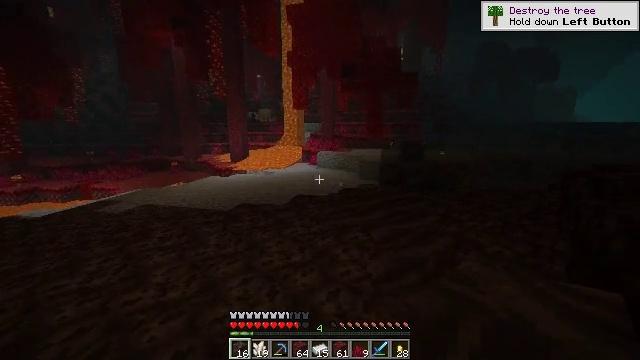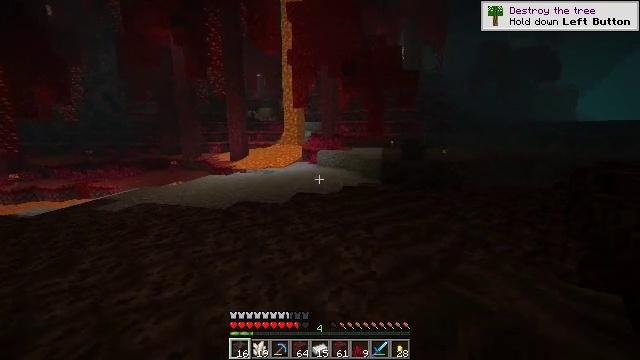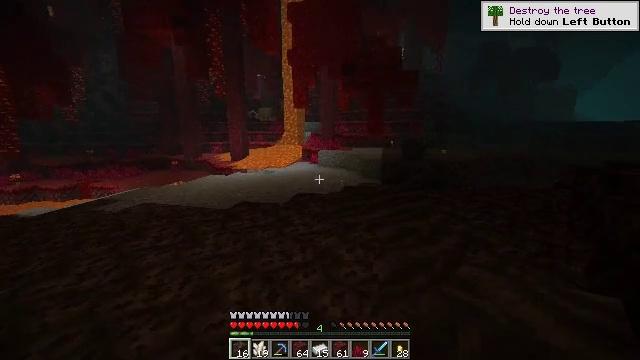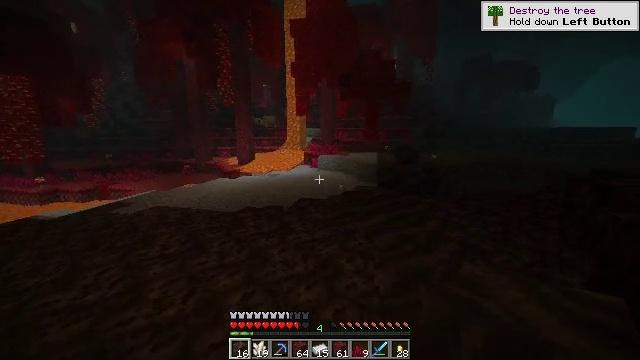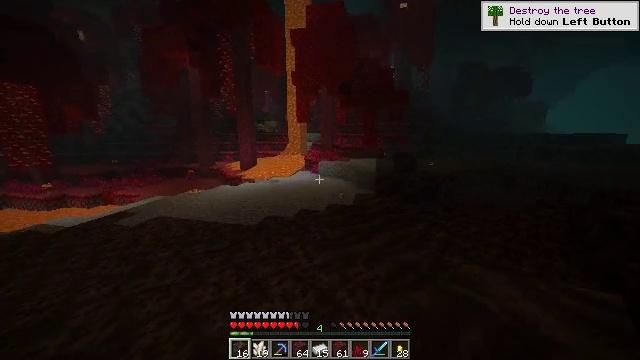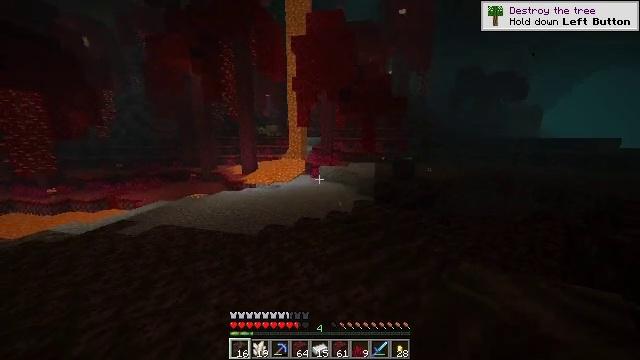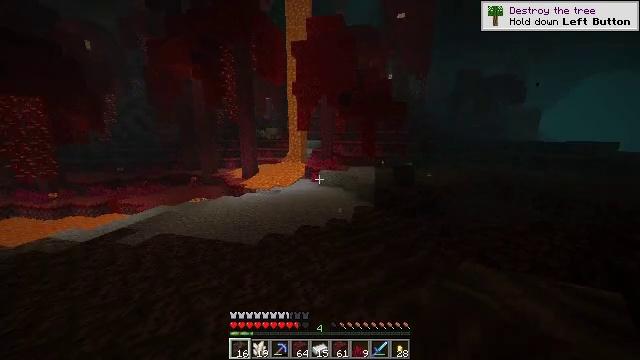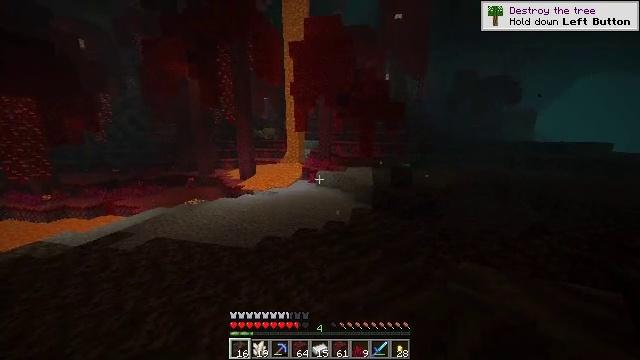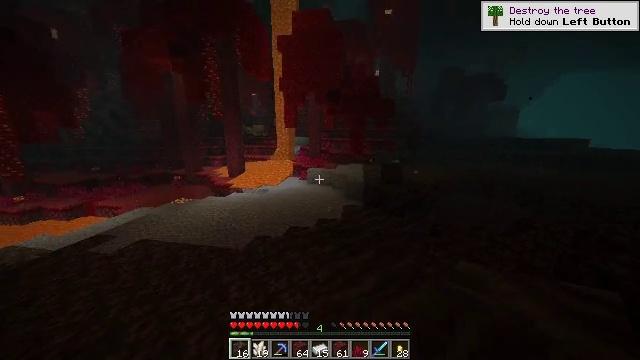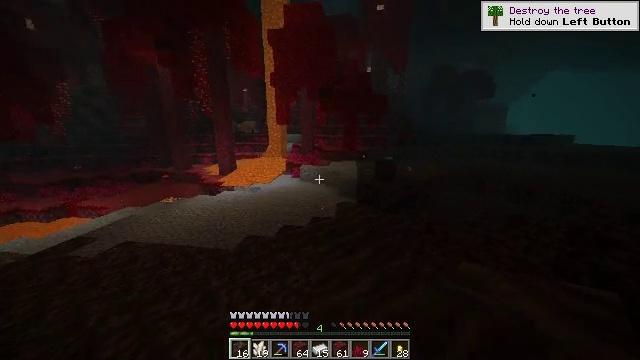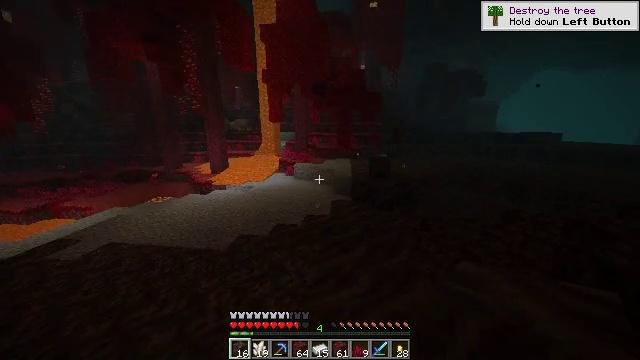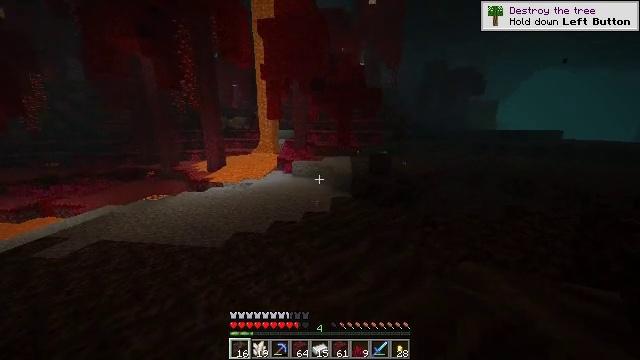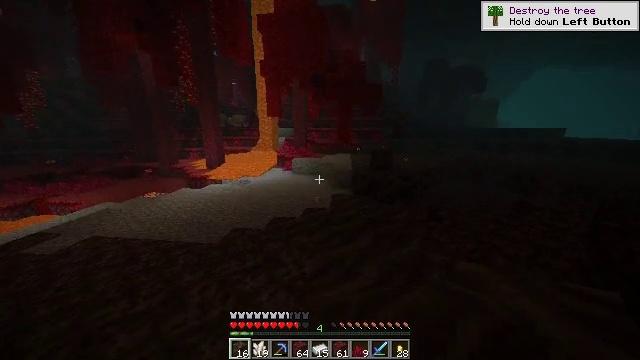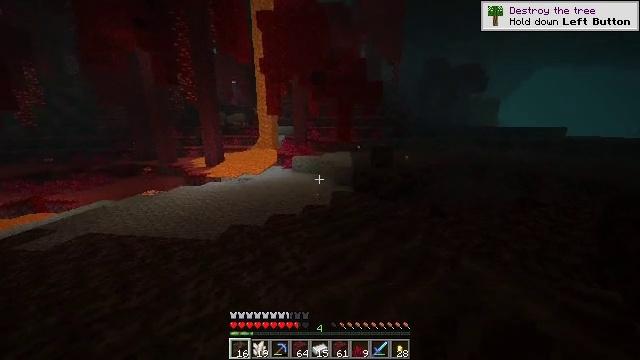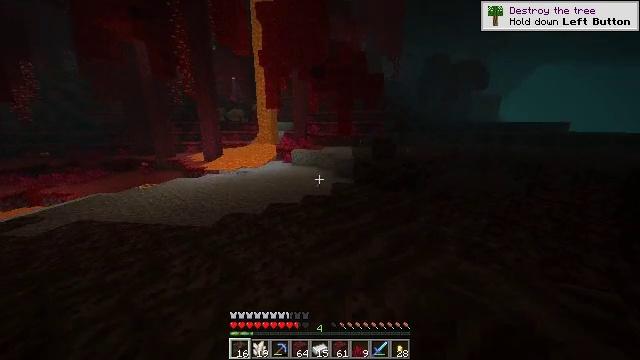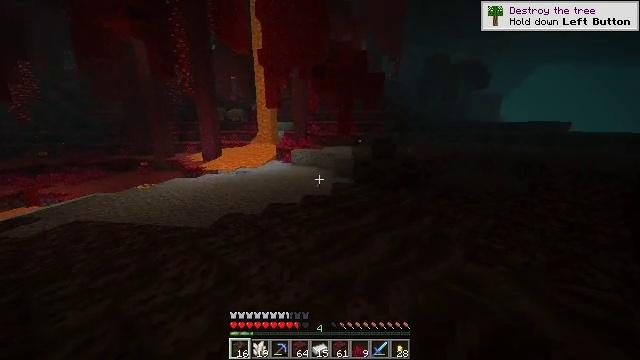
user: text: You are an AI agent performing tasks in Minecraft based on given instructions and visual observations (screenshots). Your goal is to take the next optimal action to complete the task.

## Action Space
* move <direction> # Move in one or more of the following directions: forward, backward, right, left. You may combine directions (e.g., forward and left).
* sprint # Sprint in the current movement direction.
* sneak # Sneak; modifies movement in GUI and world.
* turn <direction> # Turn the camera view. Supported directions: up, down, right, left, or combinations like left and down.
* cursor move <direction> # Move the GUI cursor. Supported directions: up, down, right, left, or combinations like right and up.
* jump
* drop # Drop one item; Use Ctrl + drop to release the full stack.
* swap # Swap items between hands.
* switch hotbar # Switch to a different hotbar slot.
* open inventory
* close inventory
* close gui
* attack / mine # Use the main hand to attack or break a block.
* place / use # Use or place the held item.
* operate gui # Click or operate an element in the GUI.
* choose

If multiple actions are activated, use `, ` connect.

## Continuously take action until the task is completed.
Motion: motion action
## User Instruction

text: Extinguish the soul fire.
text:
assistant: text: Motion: move forward, sprint, jump
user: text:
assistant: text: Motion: move forward, sprint, jump
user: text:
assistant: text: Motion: move forward, sprint, jump
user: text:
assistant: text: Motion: move forward, sprint, jump
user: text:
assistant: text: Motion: move forward, sprint, jump
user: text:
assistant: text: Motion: move forward, jump
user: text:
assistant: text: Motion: move forward, jump
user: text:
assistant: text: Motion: move forward, turn right and down, jump
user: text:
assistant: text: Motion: move forward, turn right, jump
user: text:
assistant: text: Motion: move forward, turn right, jump
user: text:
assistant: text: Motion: move forward, jump
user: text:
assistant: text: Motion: move forward, jump
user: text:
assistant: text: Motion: move forward, jump
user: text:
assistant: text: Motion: move forward, sprint, jump
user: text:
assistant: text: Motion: move forward, sprint, jump
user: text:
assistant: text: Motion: move forward, sprint, jump
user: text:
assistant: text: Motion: move forward, sprint, turn left, jump
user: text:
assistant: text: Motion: move forward, turn left and down, jump
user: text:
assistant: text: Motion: move forward, turn left, jump
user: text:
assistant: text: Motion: move forward, turn left and up, jump
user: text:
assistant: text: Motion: move forward, turn left and up
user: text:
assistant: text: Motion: move forward, turn left and up
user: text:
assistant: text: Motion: move forward, turn left and up
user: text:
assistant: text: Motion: move forward, turn up
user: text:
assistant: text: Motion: turn left and up
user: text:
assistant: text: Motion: no_op
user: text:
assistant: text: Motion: no_op
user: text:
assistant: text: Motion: no_op
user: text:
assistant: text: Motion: no_op
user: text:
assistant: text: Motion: no_op